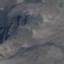
Label: HerbaceousVegetation